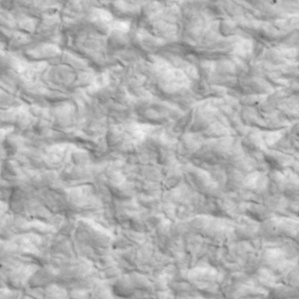
Label: non_frost